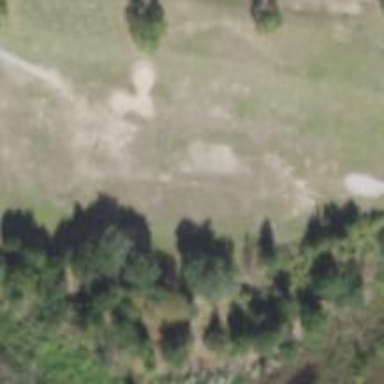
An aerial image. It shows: Golf fairway surrounded by grass.